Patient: sex M, age 66
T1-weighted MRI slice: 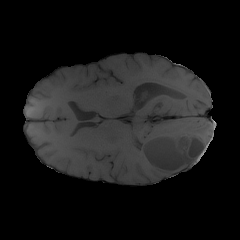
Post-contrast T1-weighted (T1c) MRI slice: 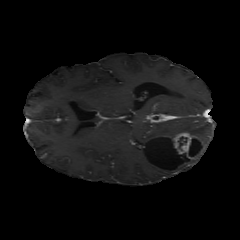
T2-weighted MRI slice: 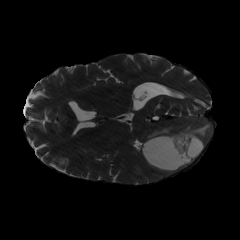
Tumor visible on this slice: yes
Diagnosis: Glioblastoma, IDH-wildtype
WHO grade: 4